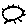
Label: sun